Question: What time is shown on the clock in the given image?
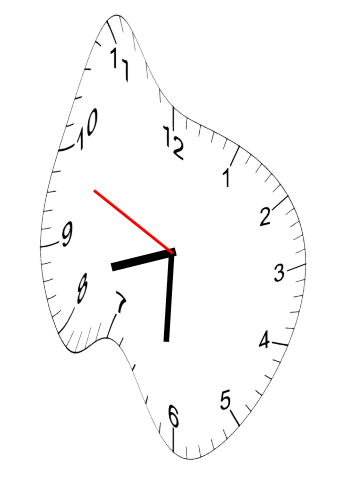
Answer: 08:30:49